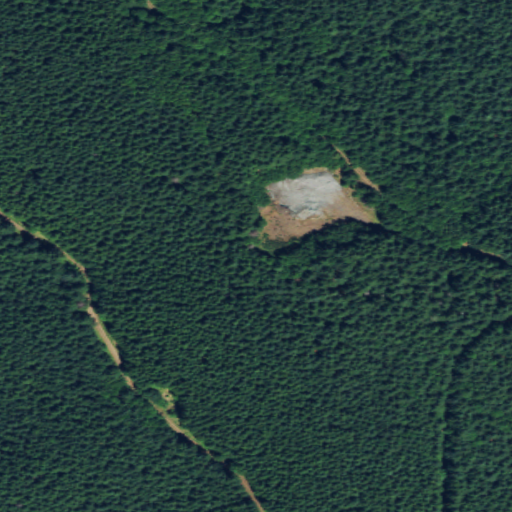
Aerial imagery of mountain in Washington named Monument Peak containing evergreen forest and deciduous forest